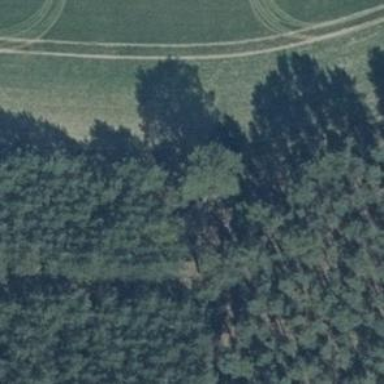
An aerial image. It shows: Hunting stand.